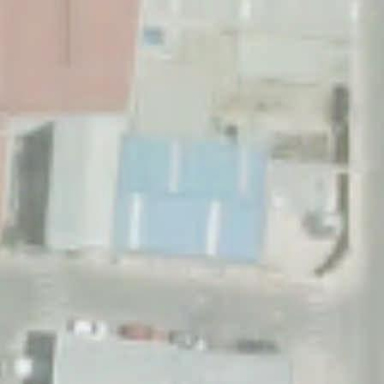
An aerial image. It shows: Warehouse building.